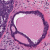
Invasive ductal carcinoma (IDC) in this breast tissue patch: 0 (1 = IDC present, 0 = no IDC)